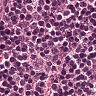
Metastatic tissue present: no